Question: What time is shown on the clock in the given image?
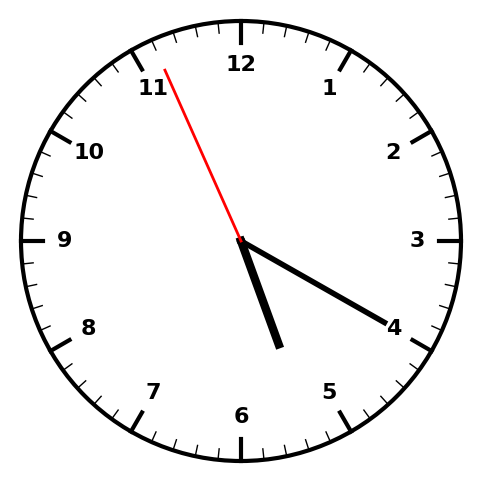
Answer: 05:19:56